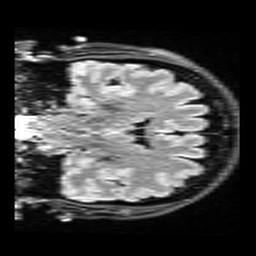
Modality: FLAIR
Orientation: coronal
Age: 56
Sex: female
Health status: healthy
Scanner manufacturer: siemens
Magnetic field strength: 3 T
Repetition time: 9 s
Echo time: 0.088 s